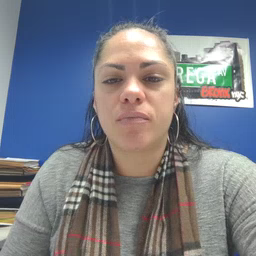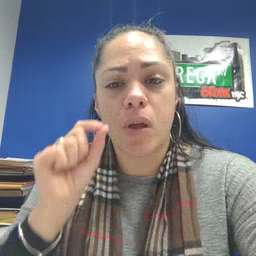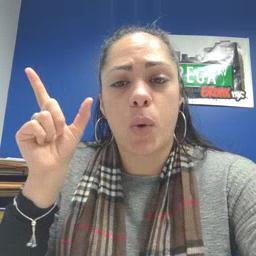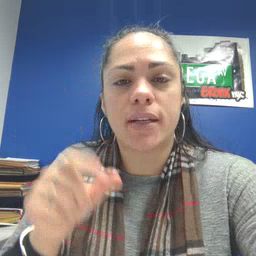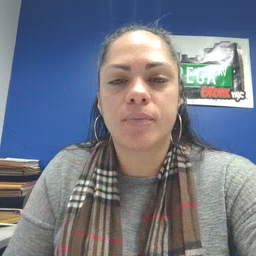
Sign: awake